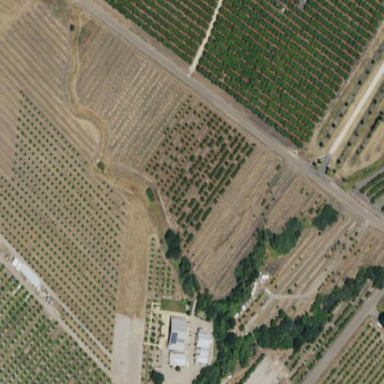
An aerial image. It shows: Orchard.